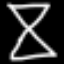
Label: hourglass